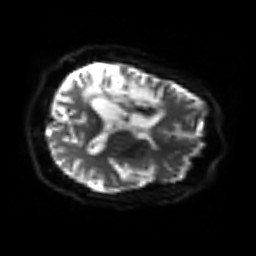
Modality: sbref
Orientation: axial
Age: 54
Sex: male
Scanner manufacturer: siemens
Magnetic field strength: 3 T
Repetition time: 3.2 s
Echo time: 0.081 s